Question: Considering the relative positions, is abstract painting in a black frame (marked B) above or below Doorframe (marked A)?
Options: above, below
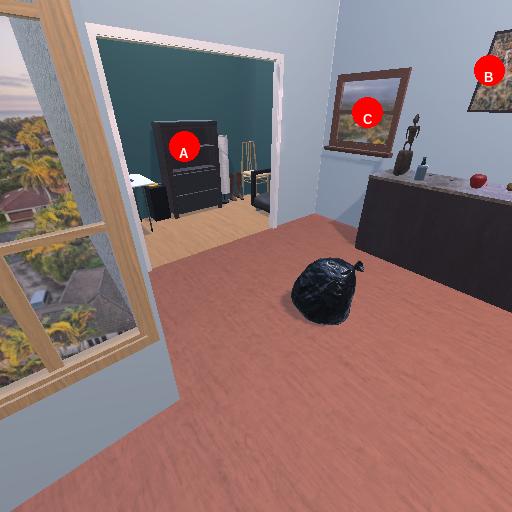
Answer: above